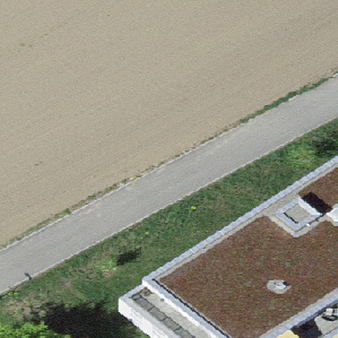
Label: other